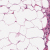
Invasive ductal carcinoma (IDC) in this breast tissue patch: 0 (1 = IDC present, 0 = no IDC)